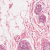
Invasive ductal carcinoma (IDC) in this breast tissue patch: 0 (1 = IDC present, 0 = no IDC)